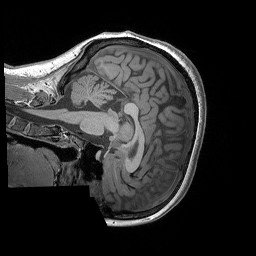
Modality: T1w
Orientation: sagittal
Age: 18
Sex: female
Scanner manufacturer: siemens
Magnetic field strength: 3 T
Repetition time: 1.9 s
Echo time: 0.00302 s